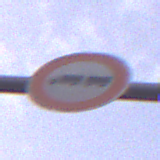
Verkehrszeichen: VerbotLastkraftwagenMitAnhaenger
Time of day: SunriseSunset
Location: Outdoor (Nature)
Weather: PartlyCloudy
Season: NotSpecified
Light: Natural